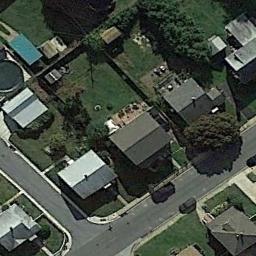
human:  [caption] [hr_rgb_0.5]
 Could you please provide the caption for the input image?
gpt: There are many buildings in medium residential area .

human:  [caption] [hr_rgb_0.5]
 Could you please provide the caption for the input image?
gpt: The medium residential is on the grass next to the road .

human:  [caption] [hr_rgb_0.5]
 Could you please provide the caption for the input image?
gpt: The medium residential area has some neatly arranged houses and trees on the grass .

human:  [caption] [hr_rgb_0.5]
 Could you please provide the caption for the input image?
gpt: There are a lot of trees in the medium-sized residential area .

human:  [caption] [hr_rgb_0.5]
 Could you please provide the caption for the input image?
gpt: There are some buildings on green lawns on the medium residential area .